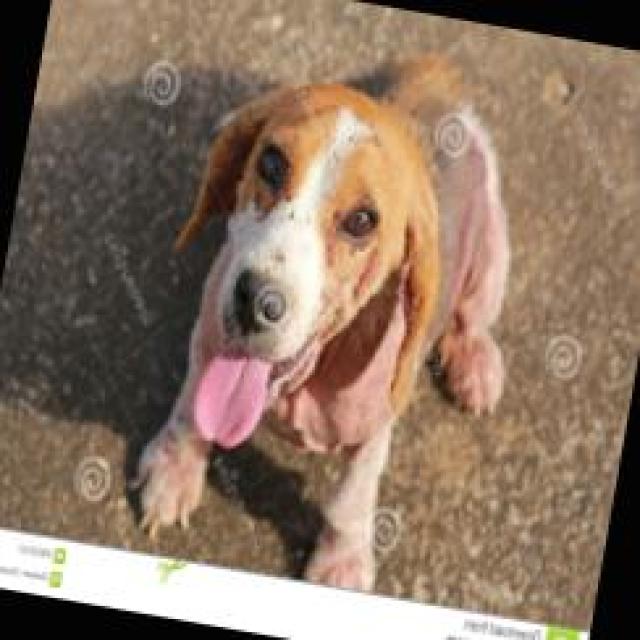
Canine hypersensitivity reaction — allergic skin response with urticaria, erythema, pruritus, and angioedema. May be food, environmental, or flea allergy related.